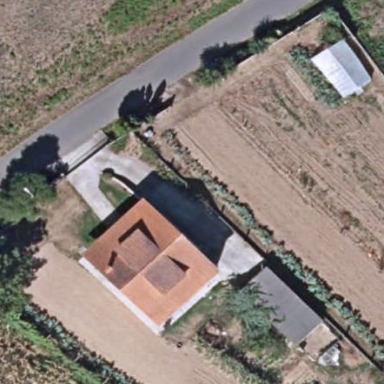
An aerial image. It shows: Simple house.